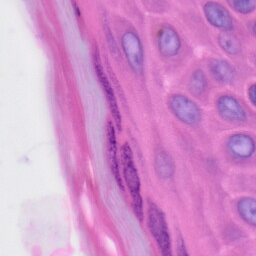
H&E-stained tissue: Skin